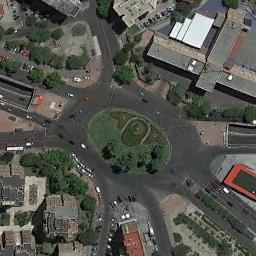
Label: roundabout